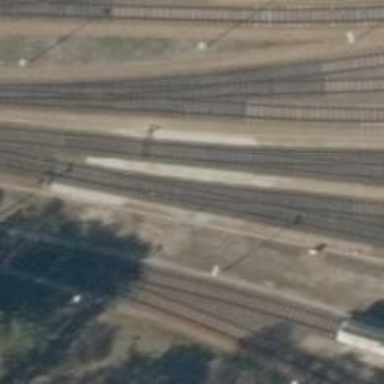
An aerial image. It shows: Railway switch.